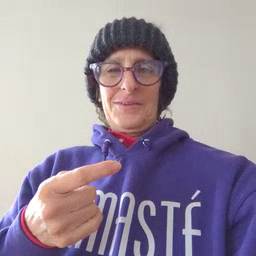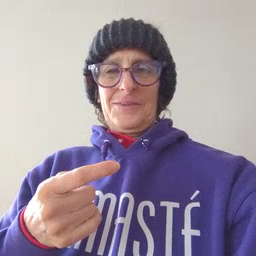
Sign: dog